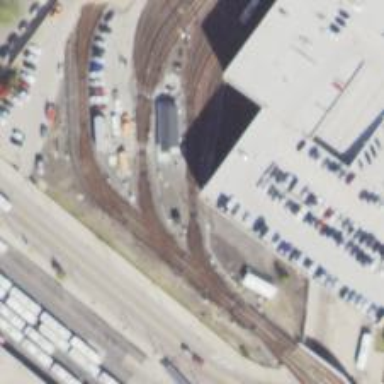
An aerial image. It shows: Electrified rail service yard.